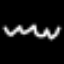
Label: squiggle